Aerial crown-view tile of a tropical tree (Barro Colorado Island, Panama), acquired 20250616:
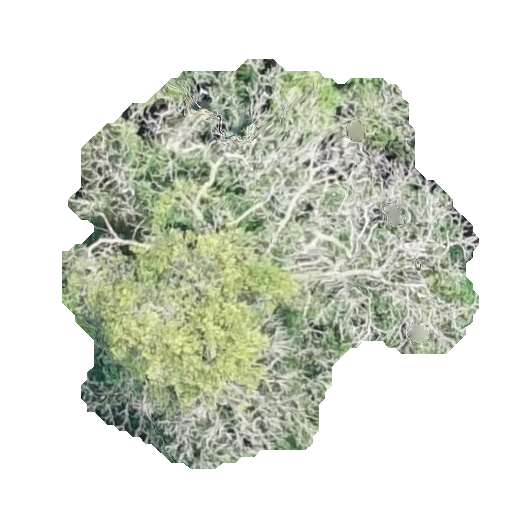
Species: Tabebuia rosea
GBIF accepted scientific name: Tabebuia rosea
Crown area: 174.623 m²